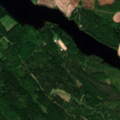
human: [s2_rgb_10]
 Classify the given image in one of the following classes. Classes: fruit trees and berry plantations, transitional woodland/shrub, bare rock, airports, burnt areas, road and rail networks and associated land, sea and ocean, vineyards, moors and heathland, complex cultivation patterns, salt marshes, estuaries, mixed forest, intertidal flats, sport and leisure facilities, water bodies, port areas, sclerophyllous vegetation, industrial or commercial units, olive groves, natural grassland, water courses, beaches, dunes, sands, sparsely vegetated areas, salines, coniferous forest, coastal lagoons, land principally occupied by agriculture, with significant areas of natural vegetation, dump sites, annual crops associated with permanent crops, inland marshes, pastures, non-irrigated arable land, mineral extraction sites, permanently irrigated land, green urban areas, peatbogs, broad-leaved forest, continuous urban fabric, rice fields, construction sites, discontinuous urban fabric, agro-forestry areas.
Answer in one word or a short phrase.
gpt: non-irrigated arable land, mixed forest, water bodies